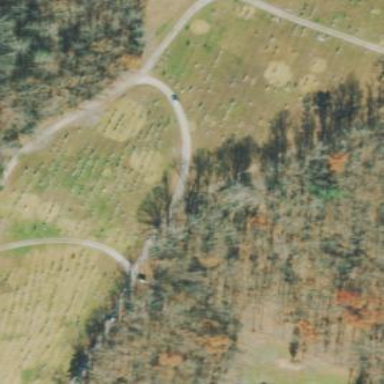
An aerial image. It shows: Cemetery.